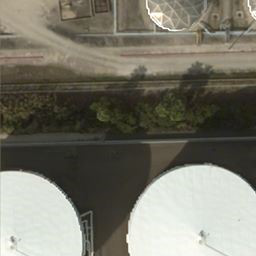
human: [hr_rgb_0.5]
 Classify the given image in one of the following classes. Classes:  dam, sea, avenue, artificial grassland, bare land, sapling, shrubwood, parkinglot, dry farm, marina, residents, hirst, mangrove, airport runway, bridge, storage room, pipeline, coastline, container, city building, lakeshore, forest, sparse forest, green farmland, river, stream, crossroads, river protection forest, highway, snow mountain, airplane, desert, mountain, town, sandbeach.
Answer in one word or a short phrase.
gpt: storage room